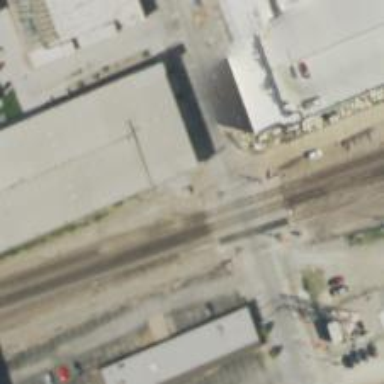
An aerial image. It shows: Crossing for the railway.